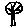
Label: tree